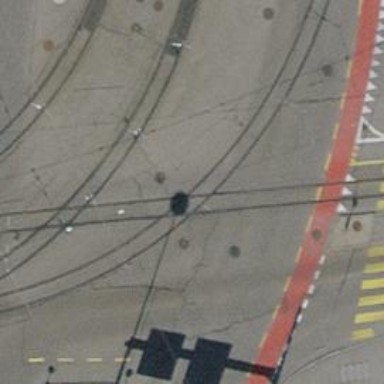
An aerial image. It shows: Railway crossing.